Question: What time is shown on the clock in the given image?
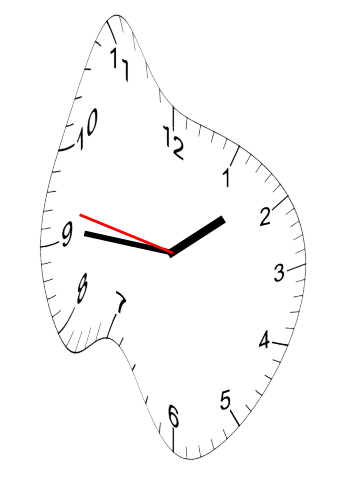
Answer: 01:45:47